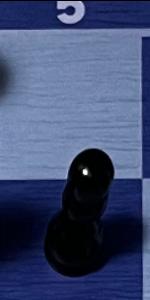
Label: Pawn_Black